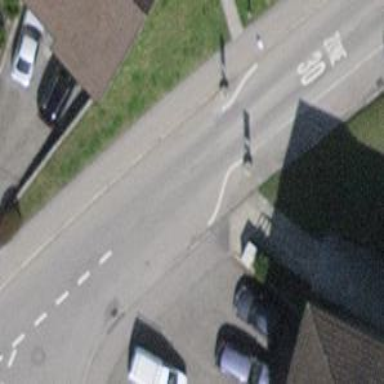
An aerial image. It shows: Chicane for traffic calming.